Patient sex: M
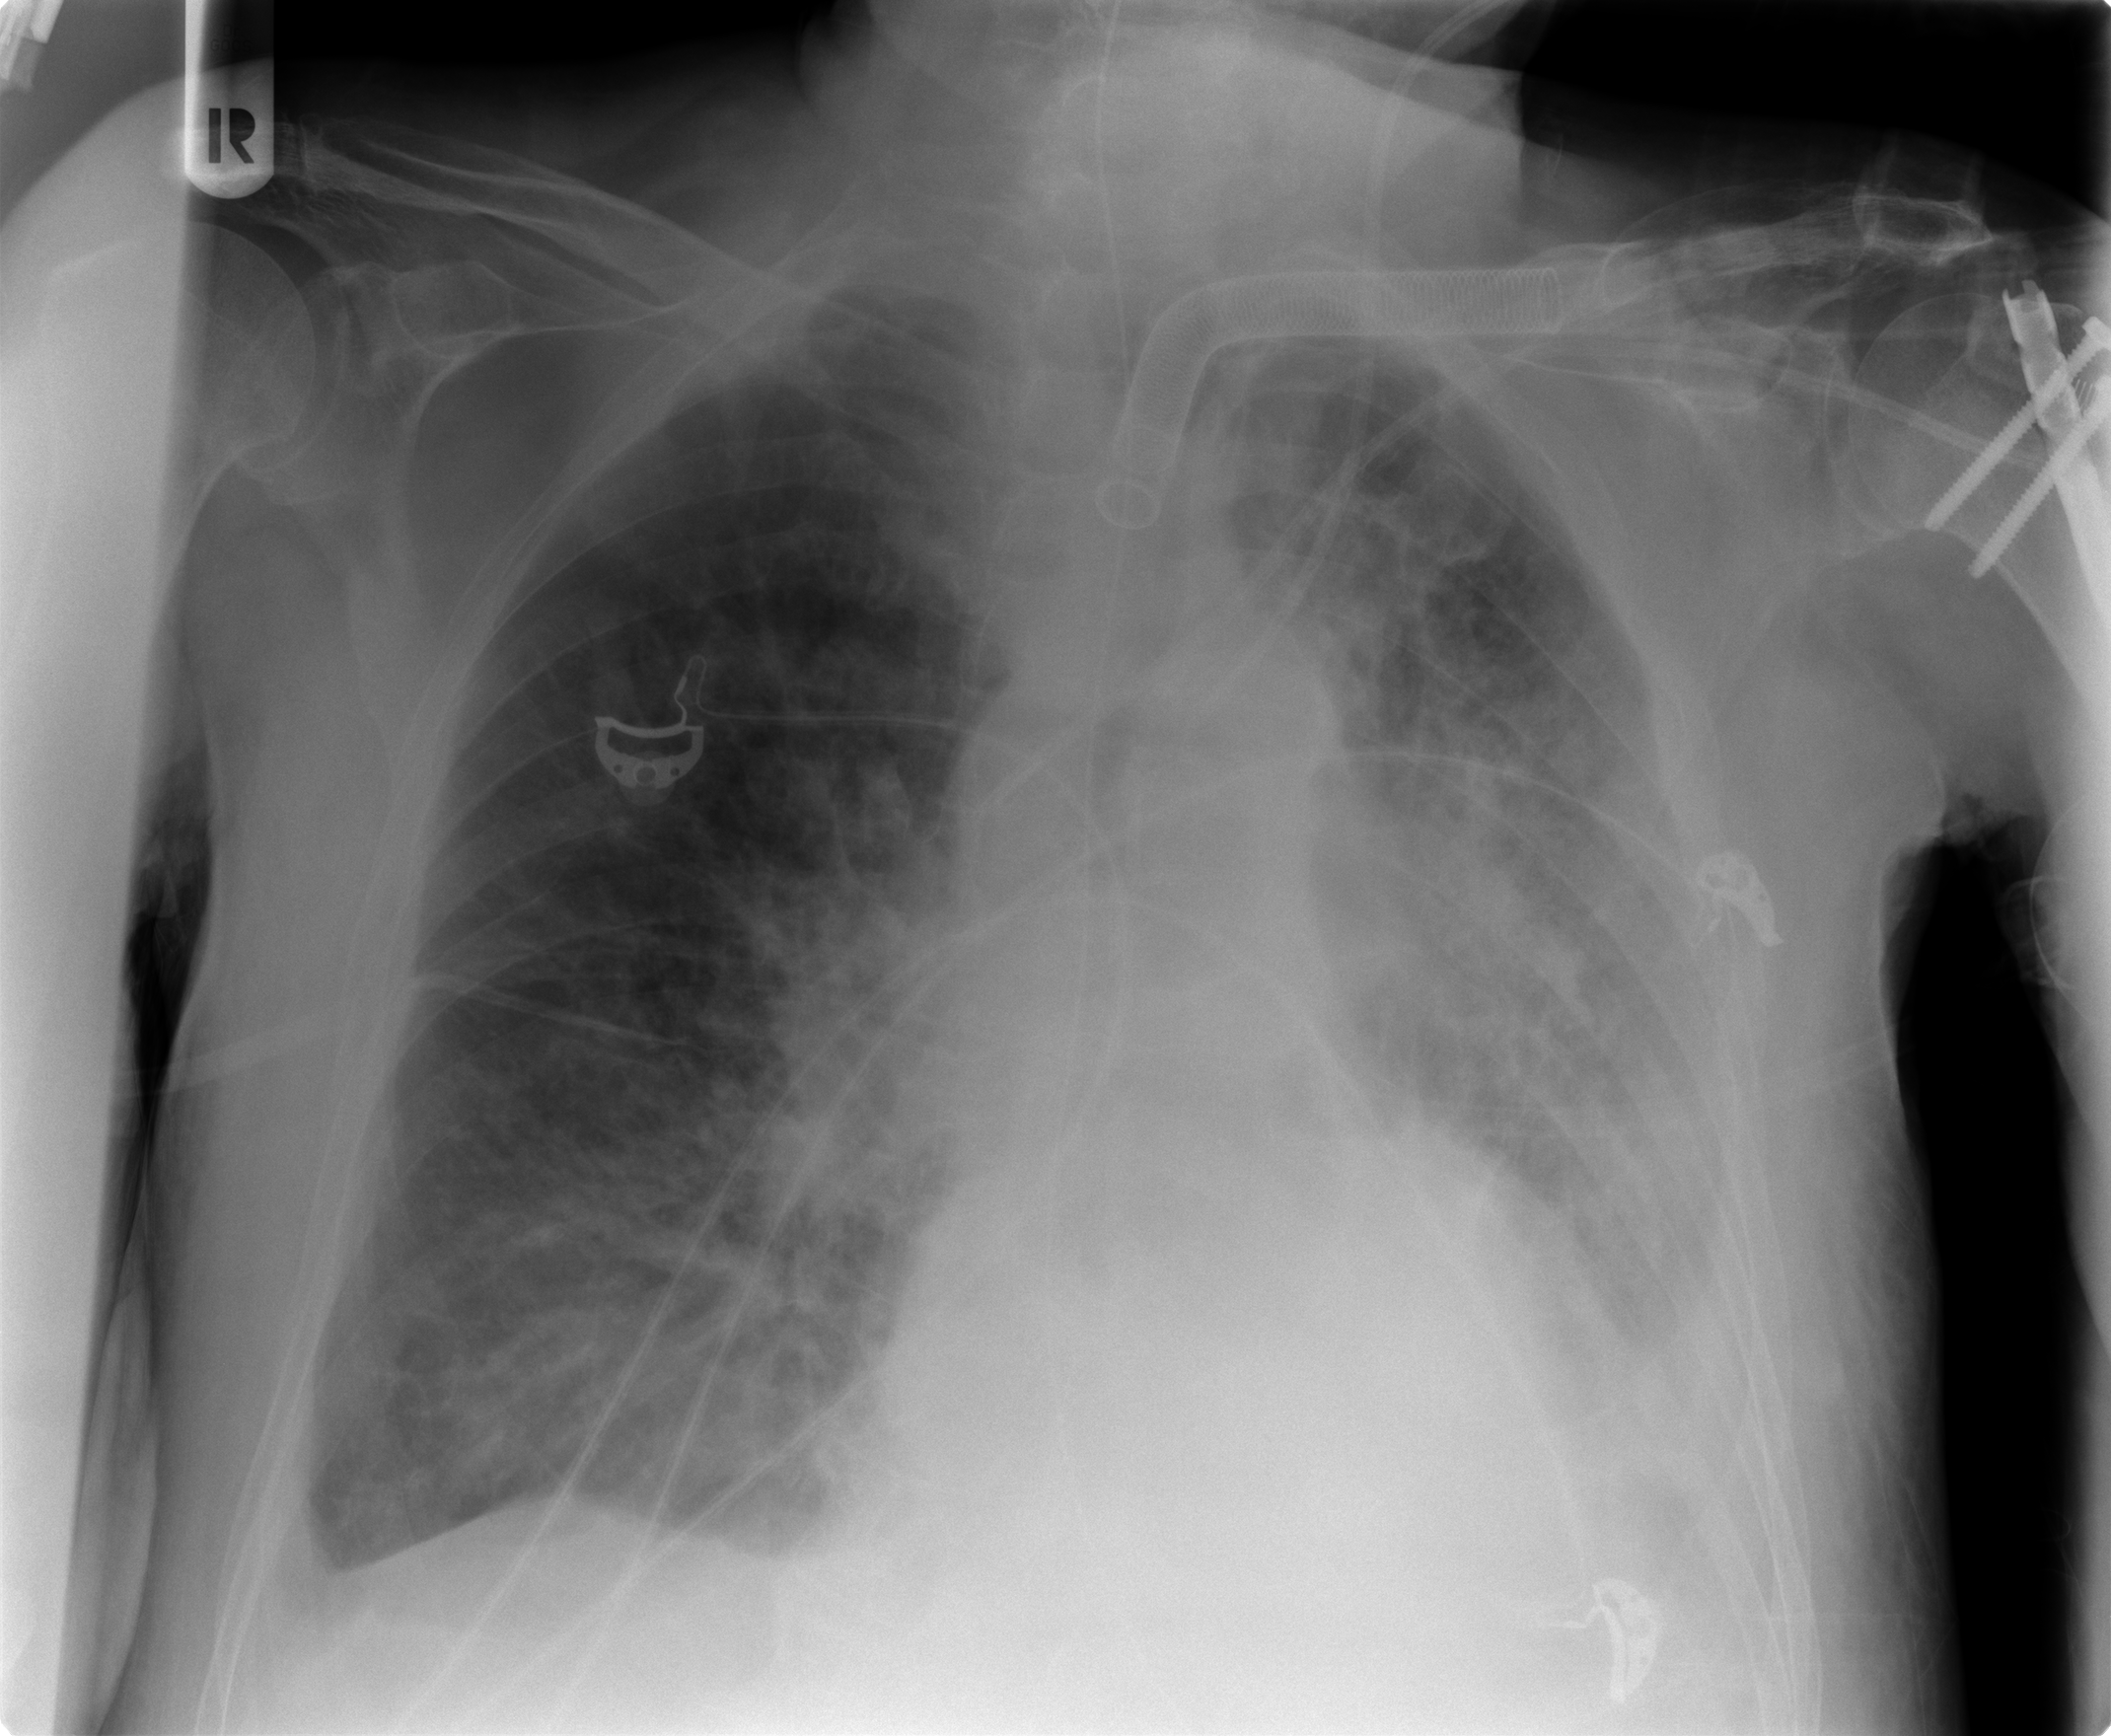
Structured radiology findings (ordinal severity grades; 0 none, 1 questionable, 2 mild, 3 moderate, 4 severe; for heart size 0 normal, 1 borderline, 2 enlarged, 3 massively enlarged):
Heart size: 0
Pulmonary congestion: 2
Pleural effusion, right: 2
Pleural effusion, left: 3
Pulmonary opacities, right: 2
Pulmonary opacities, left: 2
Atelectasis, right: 2
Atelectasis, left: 3